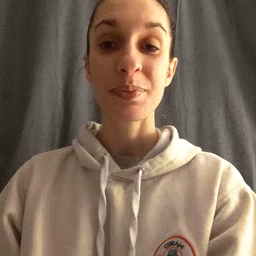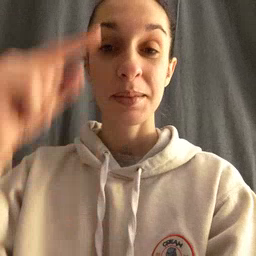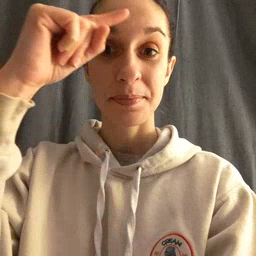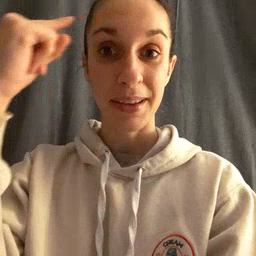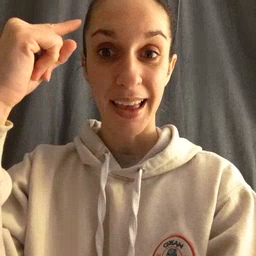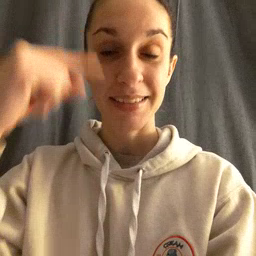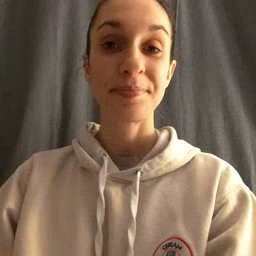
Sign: black